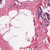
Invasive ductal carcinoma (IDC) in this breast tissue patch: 0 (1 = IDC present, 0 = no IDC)